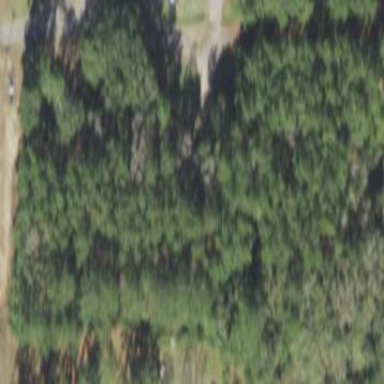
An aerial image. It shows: Mixed woodland with various types of leaves.